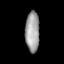
Tissue: lung
Cell type: Epithelial cells
Senescence score: 0.2126
Nuclear area (px): 560
Mean DAPI intensity: 158.175